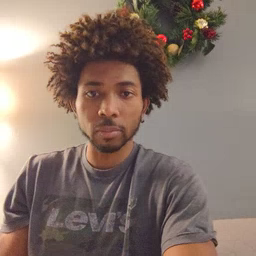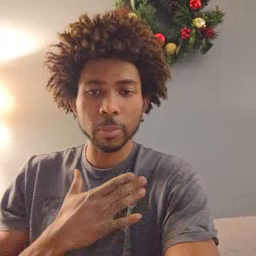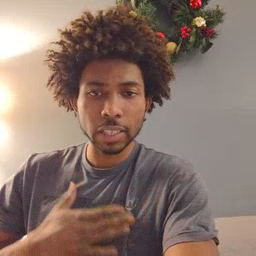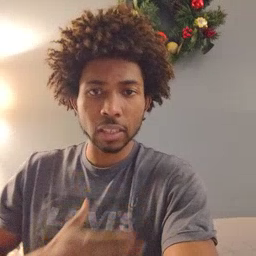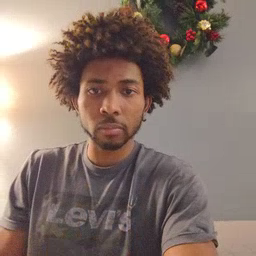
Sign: please